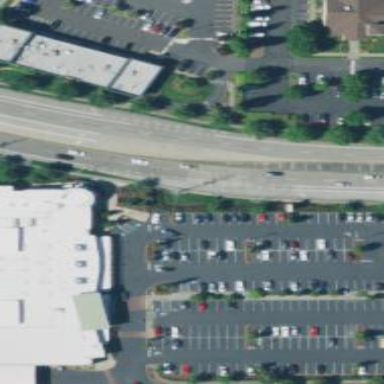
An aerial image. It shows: Retail area.